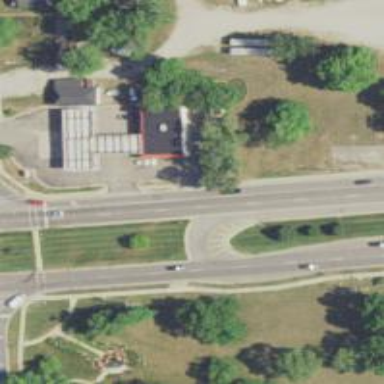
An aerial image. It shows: Convenience shop.